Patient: sex F, age 28
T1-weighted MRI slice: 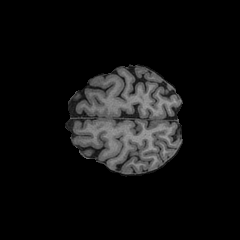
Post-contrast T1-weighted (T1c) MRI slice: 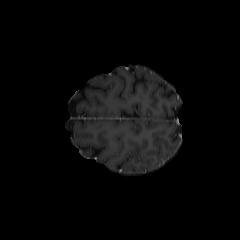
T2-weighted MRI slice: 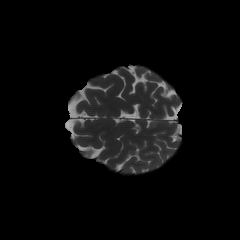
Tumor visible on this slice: no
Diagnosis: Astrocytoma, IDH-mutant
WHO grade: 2